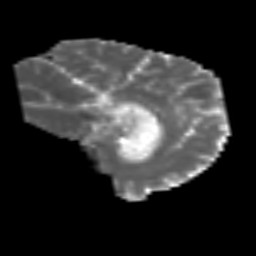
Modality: MD
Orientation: sagittal
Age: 67
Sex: male
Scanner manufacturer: siemens
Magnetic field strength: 3 T
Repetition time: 3.2 s
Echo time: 0.081 s